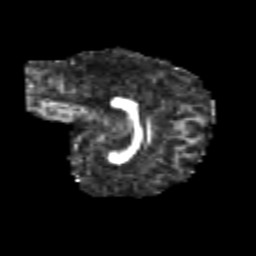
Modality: FA
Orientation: sagittal
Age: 6
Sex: female
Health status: healthy